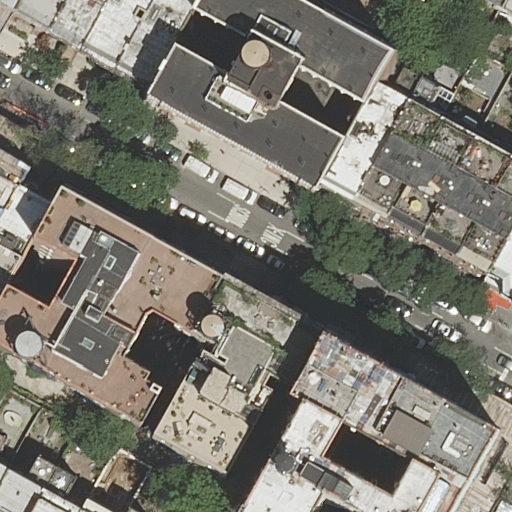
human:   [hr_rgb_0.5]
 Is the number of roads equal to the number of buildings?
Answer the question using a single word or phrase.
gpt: no

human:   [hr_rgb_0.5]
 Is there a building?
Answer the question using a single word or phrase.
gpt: yes

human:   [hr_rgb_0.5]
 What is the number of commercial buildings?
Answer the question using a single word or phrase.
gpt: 0

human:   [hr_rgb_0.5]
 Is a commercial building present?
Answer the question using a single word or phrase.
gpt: no

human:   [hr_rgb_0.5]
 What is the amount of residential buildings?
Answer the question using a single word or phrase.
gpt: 26

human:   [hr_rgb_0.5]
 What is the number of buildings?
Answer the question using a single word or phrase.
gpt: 26

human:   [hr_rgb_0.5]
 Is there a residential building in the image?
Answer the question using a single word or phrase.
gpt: yes

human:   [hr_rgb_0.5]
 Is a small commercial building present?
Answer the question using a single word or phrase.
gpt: no

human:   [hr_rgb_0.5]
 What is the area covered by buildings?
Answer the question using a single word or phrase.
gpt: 5137m2

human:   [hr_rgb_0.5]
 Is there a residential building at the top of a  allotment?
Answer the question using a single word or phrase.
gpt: no

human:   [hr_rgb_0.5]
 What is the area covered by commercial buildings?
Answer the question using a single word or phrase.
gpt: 0m2

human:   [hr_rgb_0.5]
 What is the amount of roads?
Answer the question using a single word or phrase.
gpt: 1

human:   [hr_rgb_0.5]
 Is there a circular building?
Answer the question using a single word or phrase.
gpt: no

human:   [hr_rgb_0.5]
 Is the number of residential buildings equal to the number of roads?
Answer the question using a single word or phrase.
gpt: no

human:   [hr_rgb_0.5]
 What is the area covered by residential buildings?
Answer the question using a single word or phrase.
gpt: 5137m2

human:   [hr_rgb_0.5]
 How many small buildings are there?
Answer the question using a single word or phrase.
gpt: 14

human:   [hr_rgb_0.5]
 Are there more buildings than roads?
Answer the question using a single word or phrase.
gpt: yes

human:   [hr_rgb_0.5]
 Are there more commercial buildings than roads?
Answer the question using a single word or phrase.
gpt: no

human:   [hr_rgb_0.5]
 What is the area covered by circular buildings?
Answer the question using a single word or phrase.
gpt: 0m2

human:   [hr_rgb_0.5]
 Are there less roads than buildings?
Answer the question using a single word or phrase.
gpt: yes

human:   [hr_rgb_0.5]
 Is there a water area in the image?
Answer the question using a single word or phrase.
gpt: no

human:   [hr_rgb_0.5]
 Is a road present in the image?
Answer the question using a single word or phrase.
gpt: yes

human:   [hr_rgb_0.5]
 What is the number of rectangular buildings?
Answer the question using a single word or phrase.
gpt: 17

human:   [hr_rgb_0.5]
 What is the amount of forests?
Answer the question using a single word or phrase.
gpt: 0

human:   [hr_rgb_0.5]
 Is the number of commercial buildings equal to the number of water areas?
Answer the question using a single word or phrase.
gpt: yes

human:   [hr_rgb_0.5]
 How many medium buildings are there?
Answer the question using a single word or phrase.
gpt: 8

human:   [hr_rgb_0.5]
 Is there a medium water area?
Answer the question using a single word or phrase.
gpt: no

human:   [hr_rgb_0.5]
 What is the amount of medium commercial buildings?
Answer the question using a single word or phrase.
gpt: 0

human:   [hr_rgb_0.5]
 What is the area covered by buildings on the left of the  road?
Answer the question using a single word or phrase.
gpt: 1661m2

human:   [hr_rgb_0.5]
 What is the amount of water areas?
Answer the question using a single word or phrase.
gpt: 0

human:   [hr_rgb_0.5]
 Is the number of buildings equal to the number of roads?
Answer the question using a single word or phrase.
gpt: no

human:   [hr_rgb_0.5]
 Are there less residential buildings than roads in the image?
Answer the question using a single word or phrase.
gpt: no

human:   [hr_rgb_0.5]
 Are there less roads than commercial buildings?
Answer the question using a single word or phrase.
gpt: no

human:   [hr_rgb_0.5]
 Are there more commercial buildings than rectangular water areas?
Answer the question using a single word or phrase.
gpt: no

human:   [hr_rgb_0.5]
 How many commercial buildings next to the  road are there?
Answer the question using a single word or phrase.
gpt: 0

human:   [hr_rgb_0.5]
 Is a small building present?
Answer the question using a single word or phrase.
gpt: yes

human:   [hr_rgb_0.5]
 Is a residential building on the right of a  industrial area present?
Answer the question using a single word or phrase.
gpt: no

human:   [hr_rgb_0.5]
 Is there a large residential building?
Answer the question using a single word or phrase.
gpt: yes

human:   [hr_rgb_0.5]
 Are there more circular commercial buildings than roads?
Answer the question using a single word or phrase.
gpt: no

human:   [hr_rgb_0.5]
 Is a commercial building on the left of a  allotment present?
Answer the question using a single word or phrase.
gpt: no

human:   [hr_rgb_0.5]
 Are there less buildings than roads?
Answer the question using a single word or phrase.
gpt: no

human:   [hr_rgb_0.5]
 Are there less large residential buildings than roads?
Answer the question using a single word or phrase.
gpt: no

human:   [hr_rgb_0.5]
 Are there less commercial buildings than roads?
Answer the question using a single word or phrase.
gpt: yes

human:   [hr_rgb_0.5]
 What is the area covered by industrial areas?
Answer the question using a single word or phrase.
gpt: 0m2

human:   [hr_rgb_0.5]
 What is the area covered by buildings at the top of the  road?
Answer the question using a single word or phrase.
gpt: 1730m2

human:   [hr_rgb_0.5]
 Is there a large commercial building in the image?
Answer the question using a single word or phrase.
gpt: no

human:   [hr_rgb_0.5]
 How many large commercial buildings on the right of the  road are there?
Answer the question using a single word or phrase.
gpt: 0

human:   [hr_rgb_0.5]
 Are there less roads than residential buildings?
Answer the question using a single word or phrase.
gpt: yes

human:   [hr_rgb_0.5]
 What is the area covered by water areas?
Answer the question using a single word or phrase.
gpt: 0m2

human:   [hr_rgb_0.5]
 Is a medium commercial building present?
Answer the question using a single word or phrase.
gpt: no

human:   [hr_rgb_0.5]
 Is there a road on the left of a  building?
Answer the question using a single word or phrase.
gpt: no

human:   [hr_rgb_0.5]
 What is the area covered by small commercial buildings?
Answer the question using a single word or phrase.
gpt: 0m2

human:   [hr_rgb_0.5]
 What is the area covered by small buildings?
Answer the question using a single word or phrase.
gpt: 338m2

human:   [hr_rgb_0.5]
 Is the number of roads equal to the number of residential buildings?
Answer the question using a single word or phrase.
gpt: no

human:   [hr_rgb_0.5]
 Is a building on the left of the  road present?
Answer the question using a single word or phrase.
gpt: yes

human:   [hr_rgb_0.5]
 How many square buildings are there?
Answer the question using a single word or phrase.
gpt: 0

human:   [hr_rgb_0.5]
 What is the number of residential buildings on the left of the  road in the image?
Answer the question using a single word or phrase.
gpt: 13

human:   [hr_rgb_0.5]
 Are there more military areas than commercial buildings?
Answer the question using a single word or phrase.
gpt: no

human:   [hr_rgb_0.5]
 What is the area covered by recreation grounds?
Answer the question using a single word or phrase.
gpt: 0m2

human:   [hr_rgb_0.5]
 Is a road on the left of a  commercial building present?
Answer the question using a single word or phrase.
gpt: no

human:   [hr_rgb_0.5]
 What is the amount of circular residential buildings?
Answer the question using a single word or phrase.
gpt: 0

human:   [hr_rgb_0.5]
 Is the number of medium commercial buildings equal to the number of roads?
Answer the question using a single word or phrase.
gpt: no

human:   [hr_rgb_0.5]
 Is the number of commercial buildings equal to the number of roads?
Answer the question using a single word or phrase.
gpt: no

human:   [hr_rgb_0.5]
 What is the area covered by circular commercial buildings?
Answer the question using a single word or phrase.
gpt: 0m2